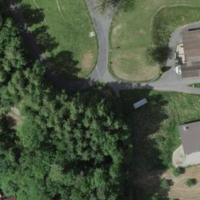
EUNIS habitat code: 55
Species observed at this site:
Fagus sylvatica